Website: crate-barrel
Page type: orders-overview
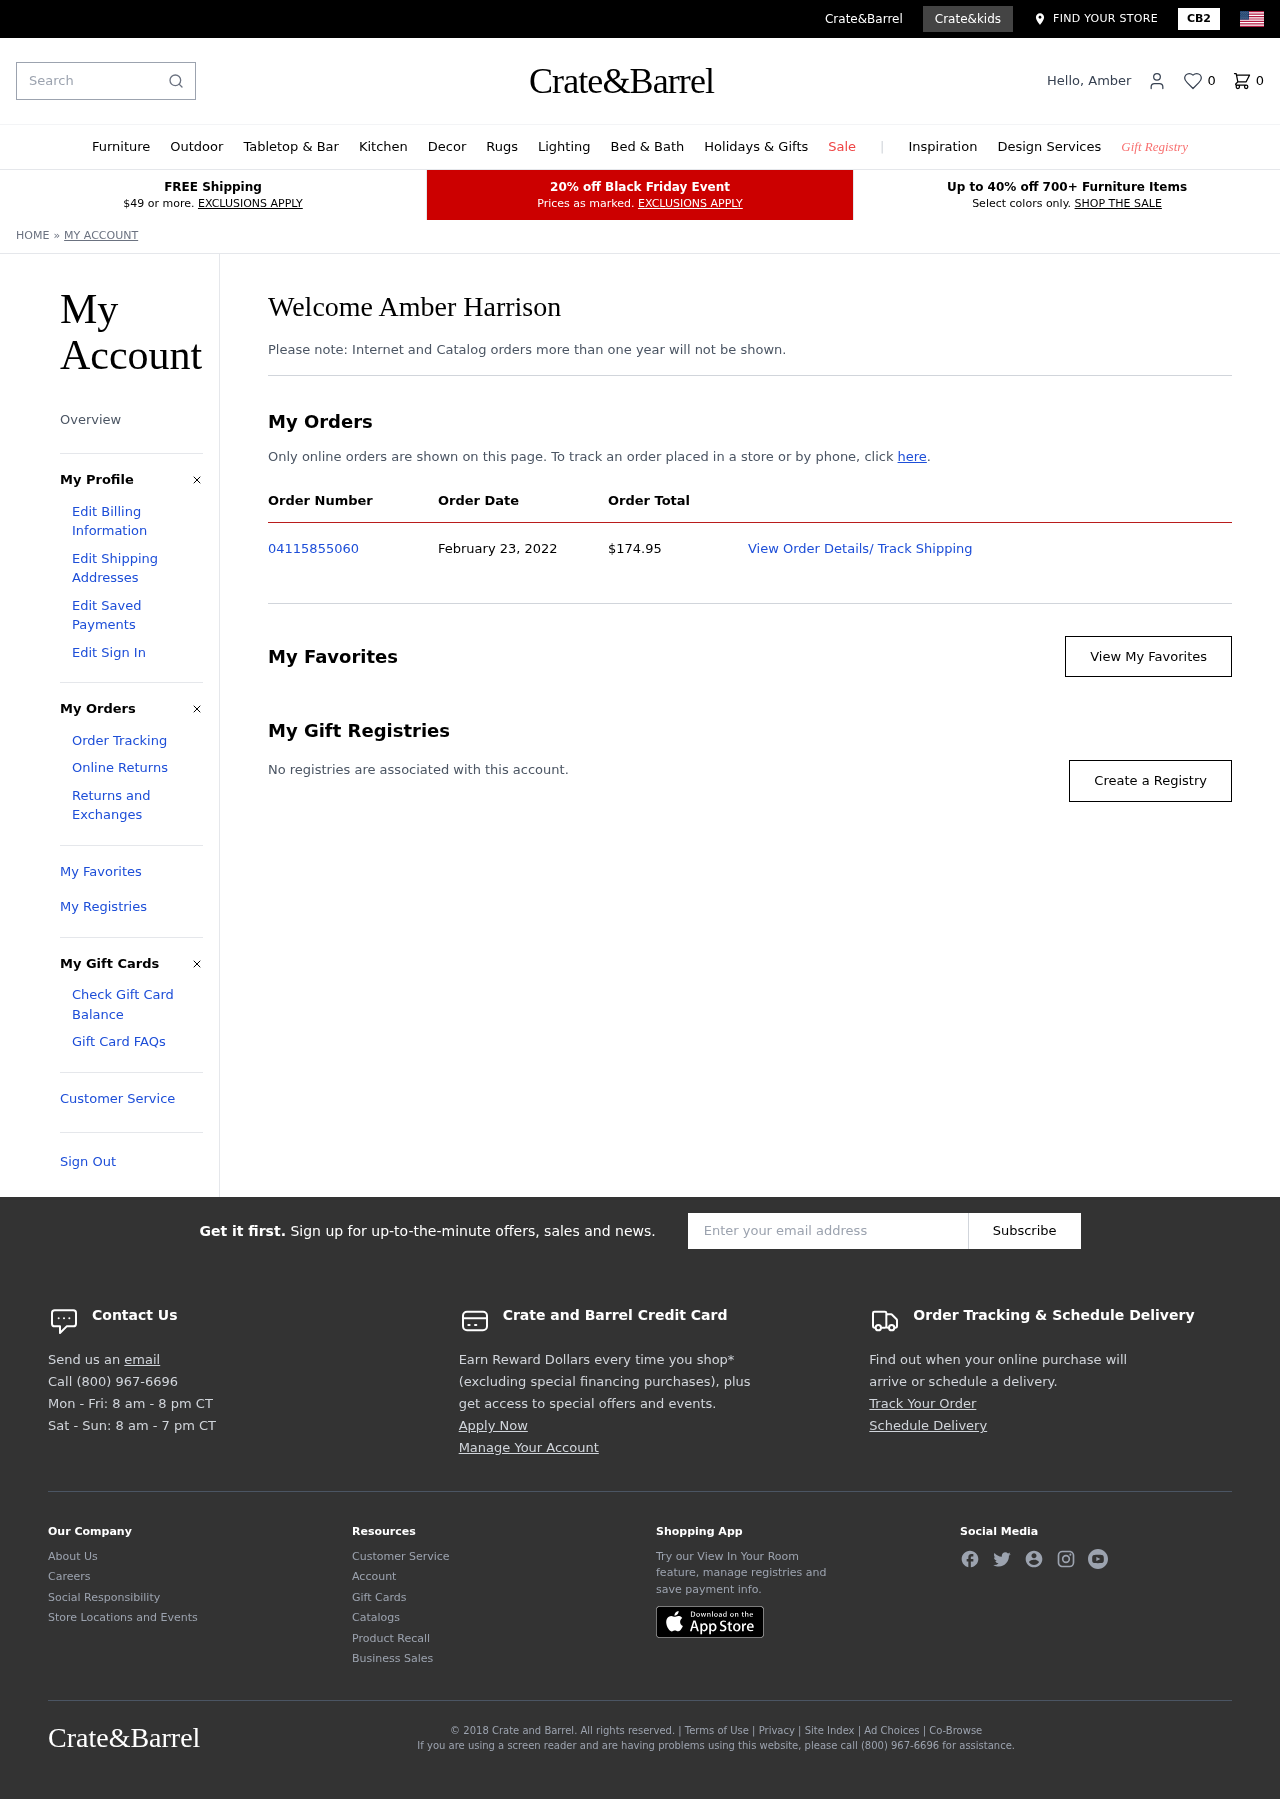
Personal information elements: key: PII_FIRSTNAME
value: Amber
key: PII_FULLNAME
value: Amber Harrison
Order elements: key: ORDER_NUM_ITEMS
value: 0
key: ORDER_ID
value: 04115855060
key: ORDER_DATE
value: February 23, 2022
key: ORDER_TOTAL
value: $174.95
Search elements: key: HEADER_SEARCH
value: Search
Other elements: key: FAVORITES_COUNT
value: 0